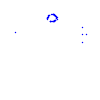
Particle: proton